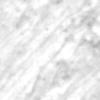
Label: no_change